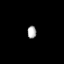
Tissue: prostate
Cell type: Myeloid cells
Senescence score: 0.8487
Nuclear area (px): 109
Mean DAPI intensity: 171.284